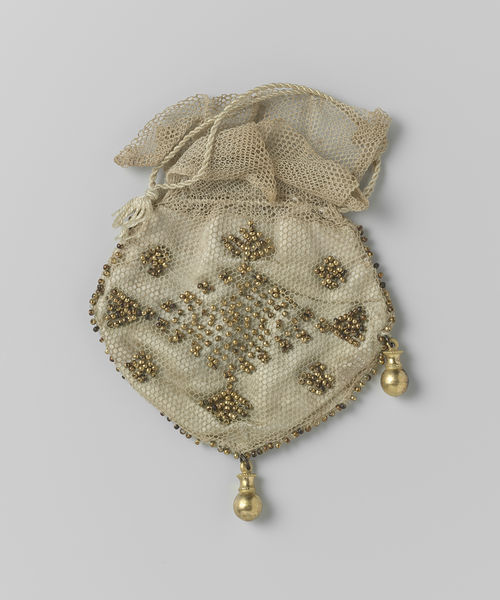
Titel: Kleine buidel van beigekleurige tule, met aan de voor- en achterkant meegeweven goudkleurige kralen
Standort: Amsterdam
Institution: Rijksmuseum
Schlagwörter: gold, blanc, photo, rope, pearls, perles, sac, laces, wallet, tricoter